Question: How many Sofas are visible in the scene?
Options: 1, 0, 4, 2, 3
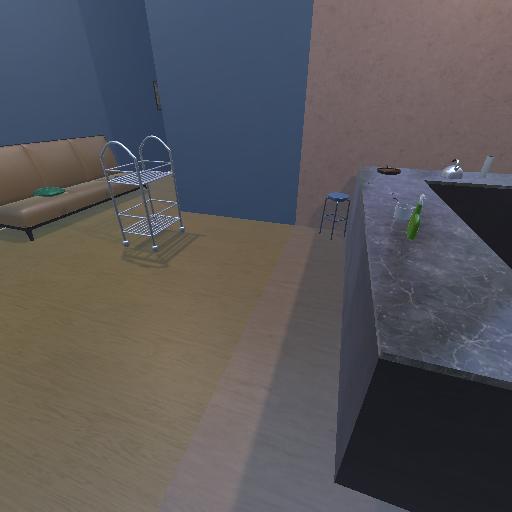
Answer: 1